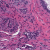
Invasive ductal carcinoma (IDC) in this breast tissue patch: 0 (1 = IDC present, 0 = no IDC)